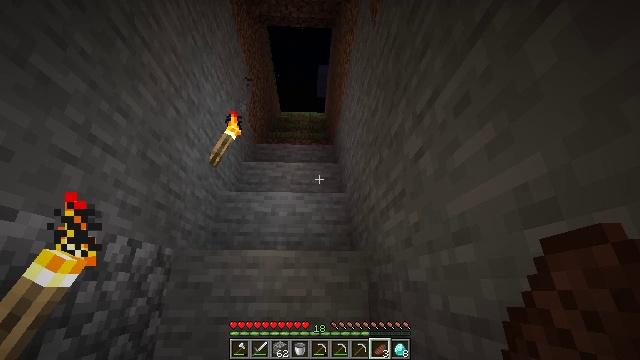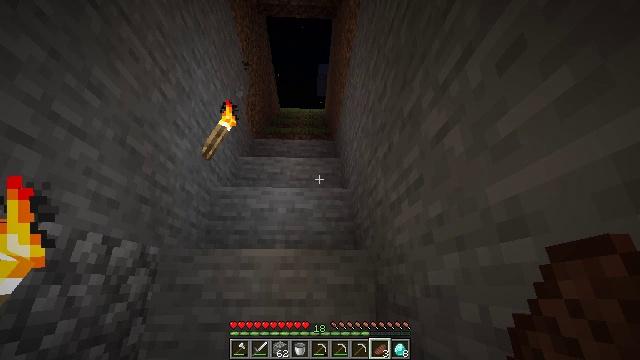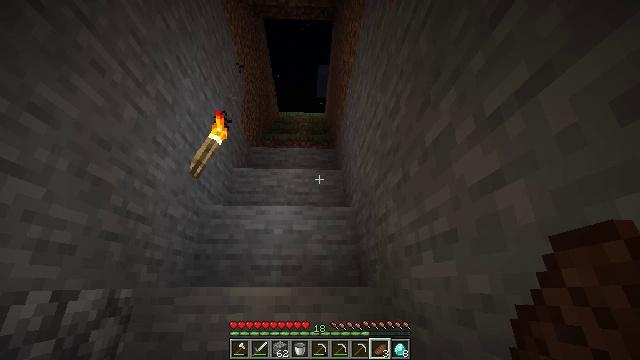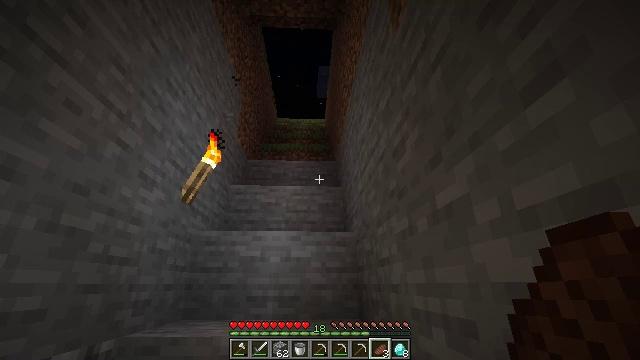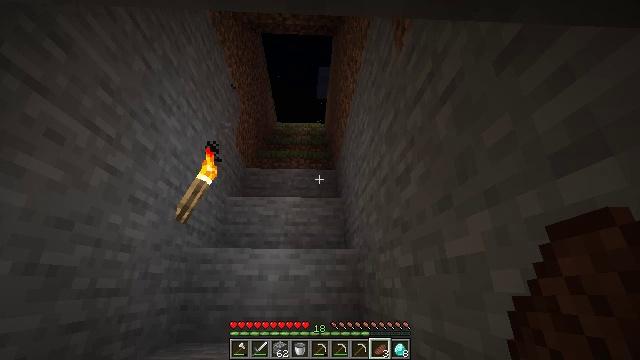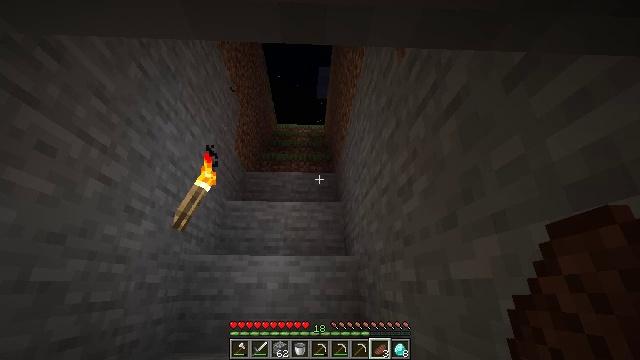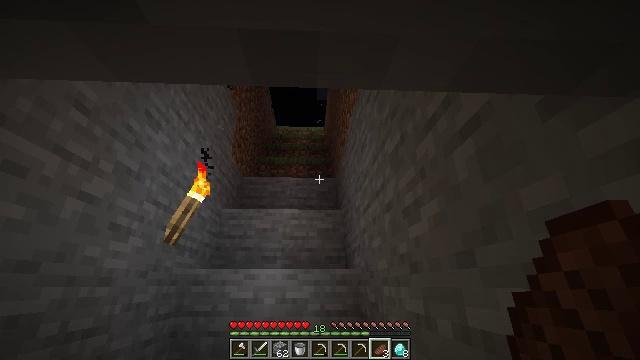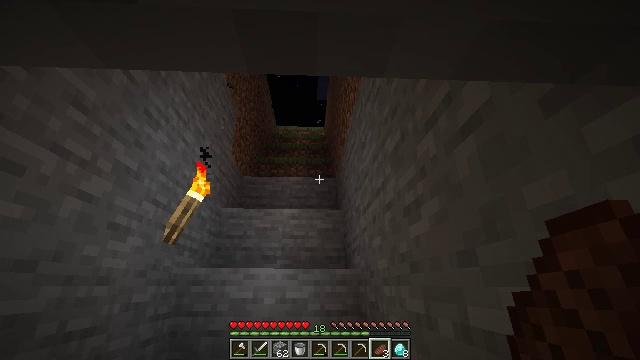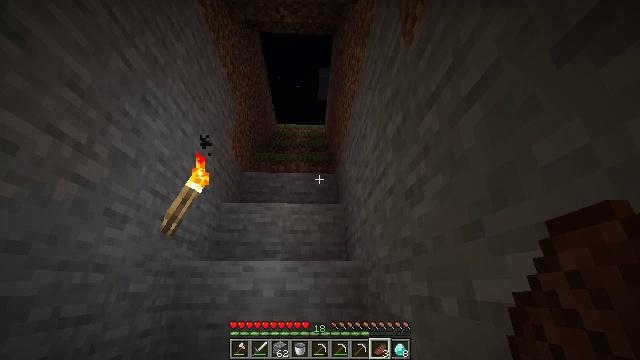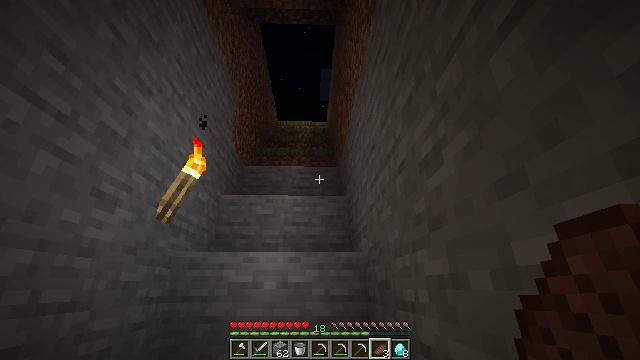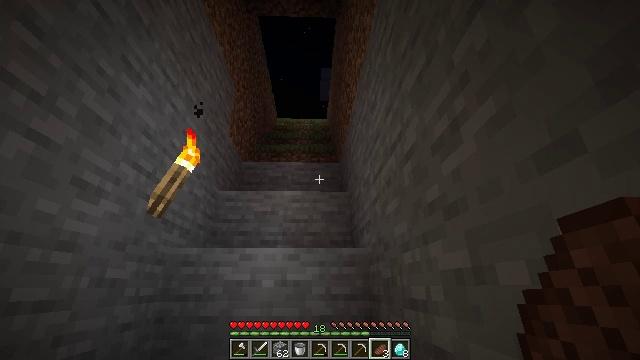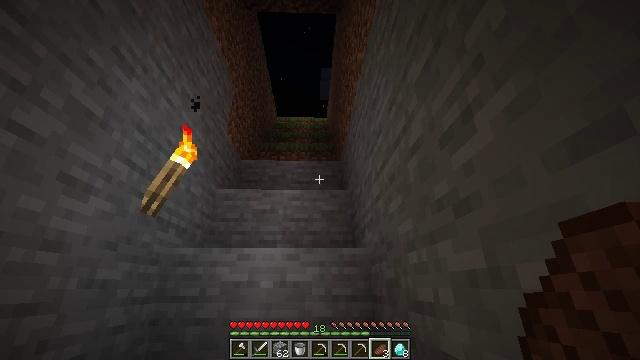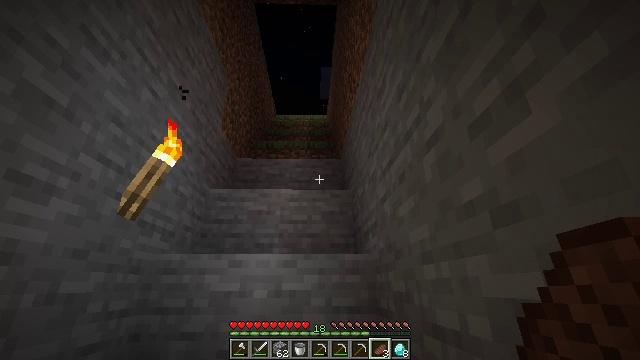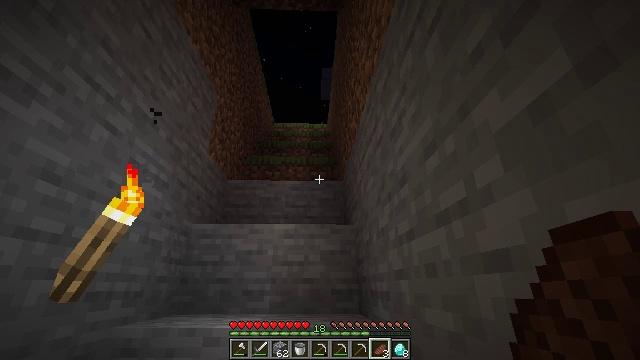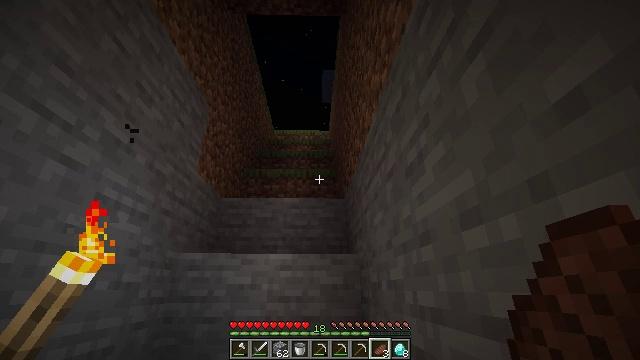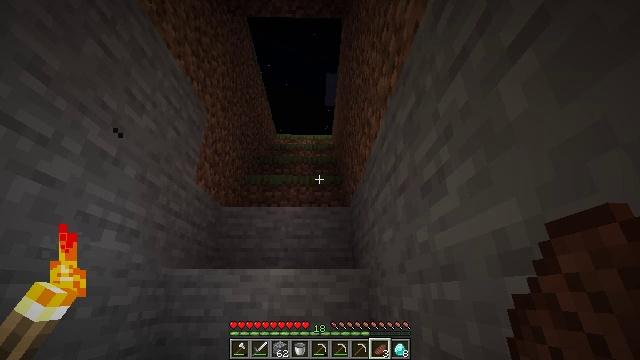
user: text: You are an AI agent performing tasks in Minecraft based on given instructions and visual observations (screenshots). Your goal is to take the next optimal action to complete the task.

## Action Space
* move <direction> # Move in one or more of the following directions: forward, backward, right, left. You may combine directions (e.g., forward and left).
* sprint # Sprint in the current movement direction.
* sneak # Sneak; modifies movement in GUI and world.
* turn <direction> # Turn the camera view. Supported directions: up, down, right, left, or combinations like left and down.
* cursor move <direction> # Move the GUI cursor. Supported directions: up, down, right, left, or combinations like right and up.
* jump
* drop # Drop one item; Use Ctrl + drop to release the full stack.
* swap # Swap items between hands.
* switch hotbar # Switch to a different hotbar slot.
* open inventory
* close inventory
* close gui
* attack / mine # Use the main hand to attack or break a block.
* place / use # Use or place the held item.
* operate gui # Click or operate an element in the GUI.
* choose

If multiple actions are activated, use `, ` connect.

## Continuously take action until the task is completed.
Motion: motion action
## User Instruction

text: Drop a cooked beef.
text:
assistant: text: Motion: move forward, jump
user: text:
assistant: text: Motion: move forward, jump
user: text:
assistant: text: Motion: move forward, jump
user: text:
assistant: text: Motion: move forward, jump
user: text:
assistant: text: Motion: move forward, jump
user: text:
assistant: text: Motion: move forward, jump
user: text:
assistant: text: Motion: move forward, jump
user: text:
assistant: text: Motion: move forward, jump
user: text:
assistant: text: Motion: move forward, jump
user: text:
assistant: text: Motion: move forward, jump
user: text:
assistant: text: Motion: move forward, jump
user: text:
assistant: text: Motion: move forward, jump
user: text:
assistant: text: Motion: move forward, jump
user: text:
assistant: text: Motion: move forward, jump
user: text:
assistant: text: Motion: move forward, jump
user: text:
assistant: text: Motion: move forward, jump
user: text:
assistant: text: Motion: move forward, jump
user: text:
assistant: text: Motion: move forward, jump
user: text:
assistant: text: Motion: move forward, jump
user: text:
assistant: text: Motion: move forward, jump
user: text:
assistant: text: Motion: move forward, jump
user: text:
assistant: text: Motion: move forward, jump
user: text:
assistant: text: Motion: move forward, jump
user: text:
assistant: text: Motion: move forward, jump
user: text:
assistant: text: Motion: move forward, jump
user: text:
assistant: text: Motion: move forward, jump
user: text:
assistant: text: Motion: move forward, jump
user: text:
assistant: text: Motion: move forward, jump
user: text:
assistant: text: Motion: move forward, jump
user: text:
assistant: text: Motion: move forward, jump